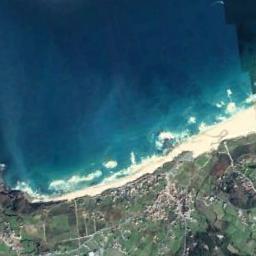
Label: beach